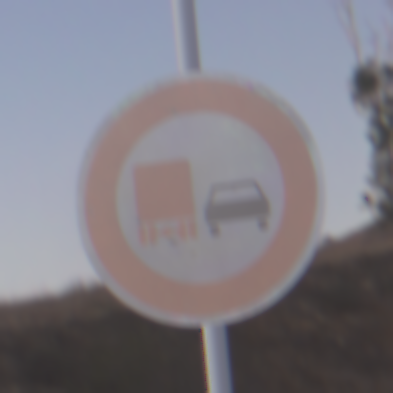
Verkehrszeichen: UeberholverbotKraftfahrzeuge
Umgebung: Outdoor, Suburban
Tageszeit: SunriseSunset
Wetter: PartlyCloudy
Licht: Natural
Jahreszeit: NotSpecified
Kontrast: LowContrast